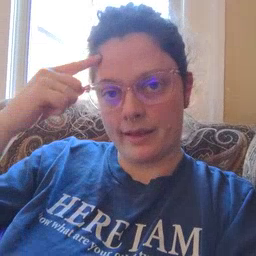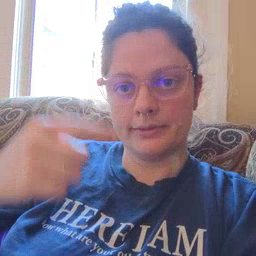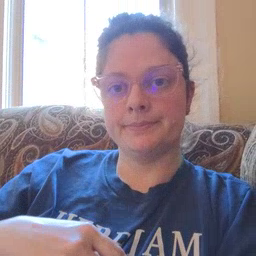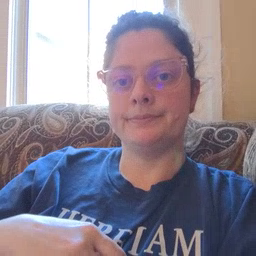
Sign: think